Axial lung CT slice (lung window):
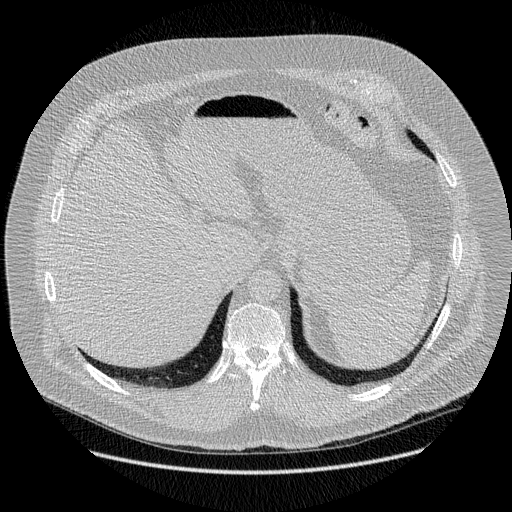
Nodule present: no